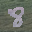
Label: 8